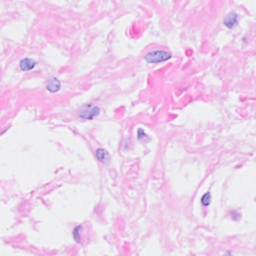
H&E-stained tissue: Breast